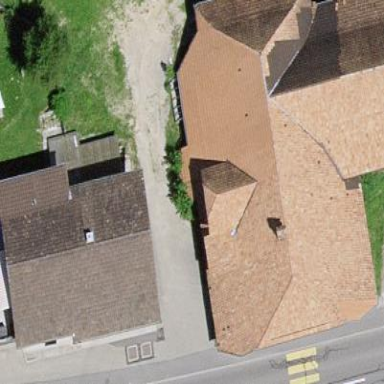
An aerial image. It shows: Residential building.